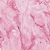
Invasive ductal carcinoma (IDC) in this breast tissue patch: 0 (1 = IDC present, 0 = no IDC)